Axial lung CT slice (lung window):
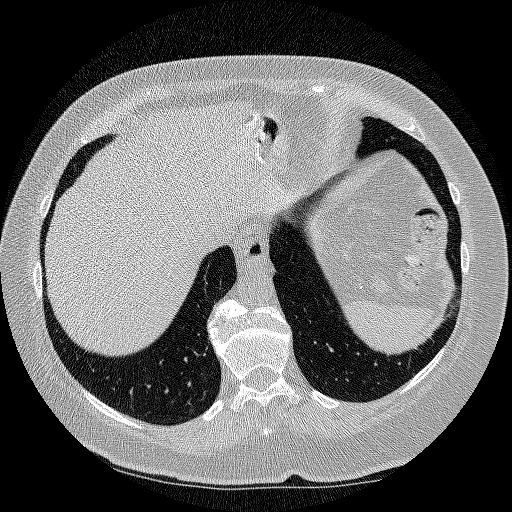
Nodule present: no